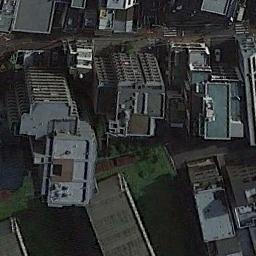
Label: commercial_area